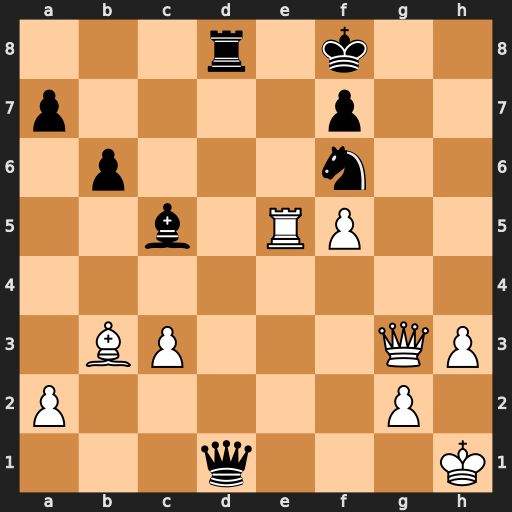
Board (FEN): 3r1k2/p4p2/1p3n2/2b1RP2/8/1BP3QP/P5P1/3q3K
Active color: w
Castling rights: -
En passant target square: -
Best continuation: Bxd1 Rxd1+ Re1 Rxe1+ Qxe1